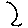
Label: moon